Field crop: tomato
Growth stage: 1
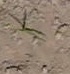
Species: cyperus